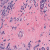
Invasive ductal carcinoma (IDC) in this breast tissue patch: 0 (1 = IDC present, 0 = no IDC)